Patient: sex M, age 65
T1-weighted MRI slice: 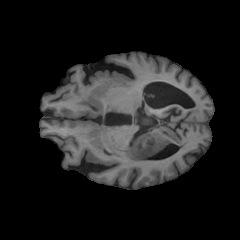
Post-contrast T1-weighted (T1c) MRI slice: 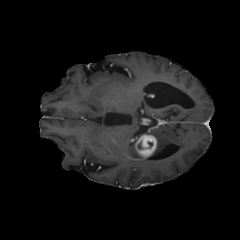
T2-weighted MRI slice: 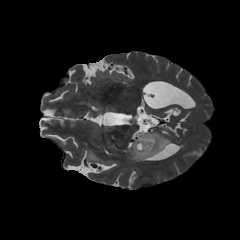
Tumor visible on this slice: yes
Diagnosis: Glioblastoma, IDH-wildtype
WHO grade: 4